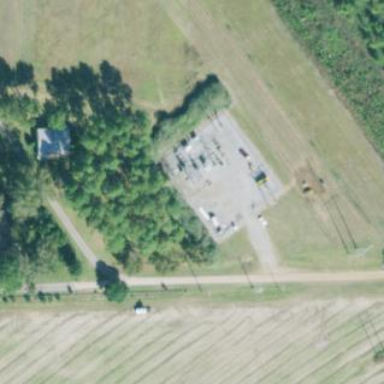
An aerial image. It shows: Distribution substation surrounded by fence.